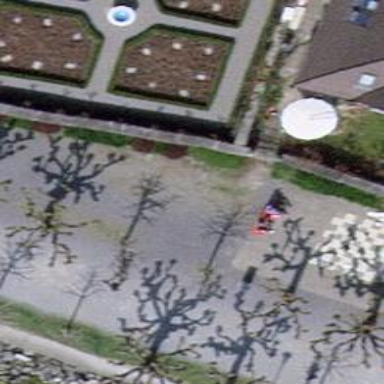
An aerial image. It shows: Beautiful avenue lined with broadleaved trees.